Question: I got a list view for navigation drawer, how can I put list item like "Add Friends", "Settings" align at the bottom of the list view.

Update 1
I add a setting view to the footer view.
'''
View settingView = getLayoutInflater().inflate(R.layout.drawer_list_item, null);
TextView textView = (TextView)settingView.findViewById(R.id.drawer_list_item_text_view);
textView.setText("Settings");
drawerListView.addFooterView(settingView);
'''
The settings item appear at the last one in the list view successfully. But how can I make it to stick and align at the bottom? Thanks.
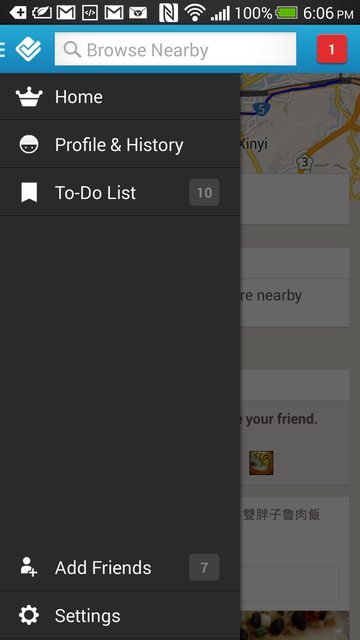
Answer: You can put the 'ListView' inside a 'RelativeLayout' and assign 'android:layout_gravity="start"' to the 'RelativeLayout'. And set 'android:layout_alignParentBottom="true"' property to the view you want to set to bottom of 'ListView'.
This may help you.
'''
<android.support.v4.widget.DrawerLayout
xmlns:android="http://schemas.android.com/apk/res/android"
android:id="@+id/drawer_layout"
android:layout_width="match_parent"
android:layout_height="match_parent" >
<FrameLayout
android:id="@+id/content_frame"...../>
<RelativeLayout
android:id="@+id/relative_layout"
android:layout_width="match_parent"
android:layout_height="match_parent"
android:layout_gravity="start" >
<ListView
android:id="@+id/left_drawer"
android:layout_width="match_parent"
android:layout_height="match_parent"
android:background="#111"
android:choiceMode="singleChoice"
android:divider="@android:color/transparent"
android:dividerHeight="0dp" />
<RelativeLayout
android:layout_width="match_parent"
android:layout_height="wrap_content"
android:layout_alignParentBottom="true" >
<TextView
android:id="@+id/text_view1"
android:layout_width="match_parent"
android:layout_height="wrap_content"
android:text="Add Friends" />
<TextView
android:id="@+id/text_view2"
android:layout_width="match_parent"
android:layout_height="wrap_content"
android:text="Settings" />
</RelativeLayout>
</RelativeLayout>
</android.support.v4.widget.DrawerLayout>
'''